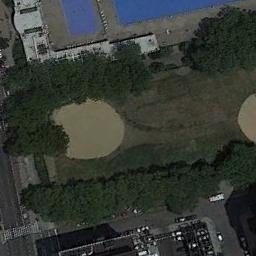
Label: baseball_diamond